Interaction volume radius: 5 \u00c5
Interaction volume height: 10 \u00c5
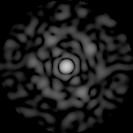
Disorder parameter: 0.812